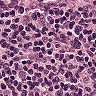
Metastatic tissue present: no